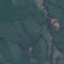
Land use / land cover class: Pasture